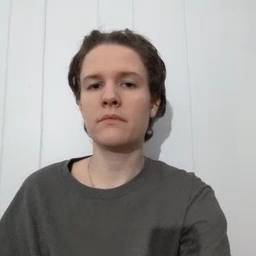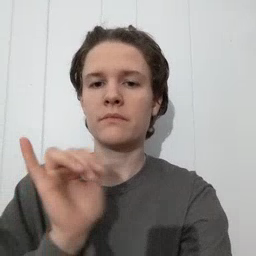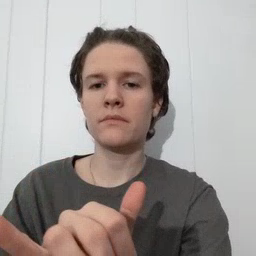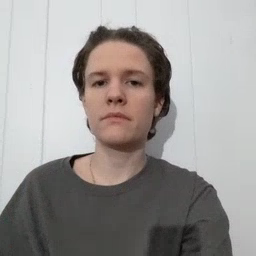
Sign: that